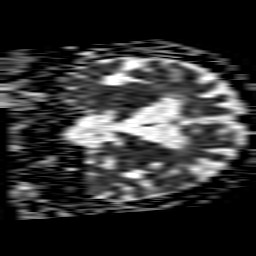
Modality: ADC
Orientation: coronal
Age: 79
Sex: male
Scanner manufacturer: philips
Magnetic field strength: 1.5 T
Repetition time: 3.828 s
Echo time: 0.09411 s